Aerial crown-view tile of a tropical tree (Barro Colorado Island, Panama), acquired 20250512:
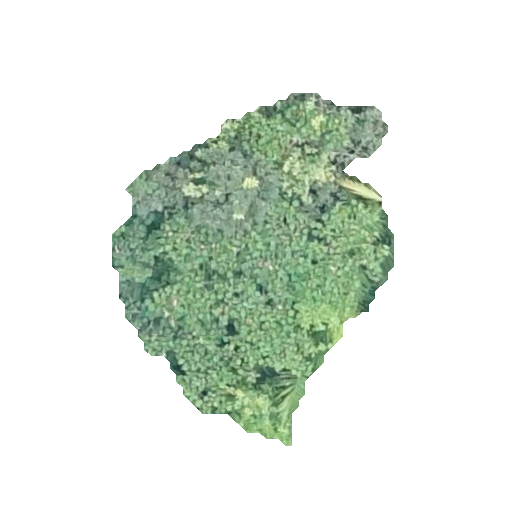
Species: Ochroma pyramidale
GBIF accepted scientific name: Ochroma pyramidale
Crown area: 94.498 m²